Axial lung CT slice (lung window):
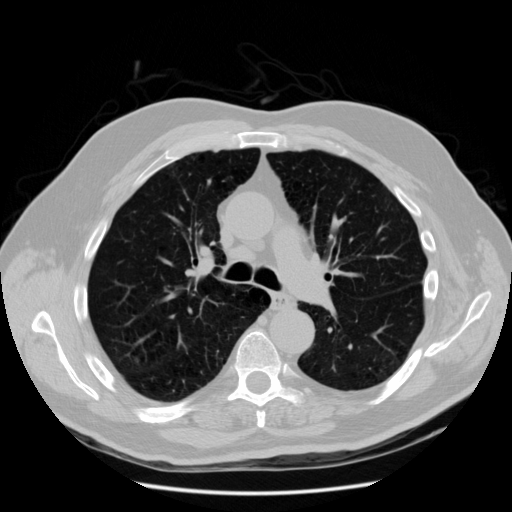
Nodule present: no